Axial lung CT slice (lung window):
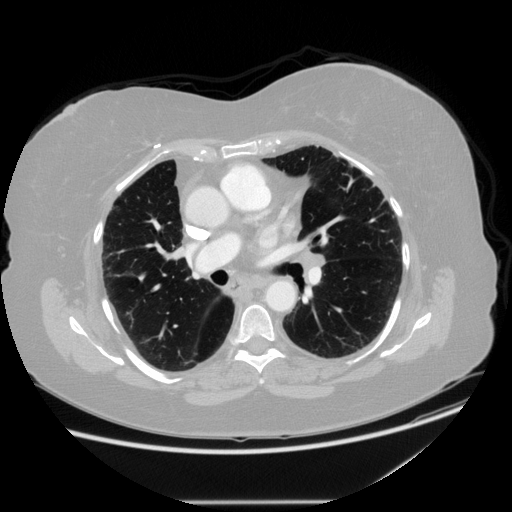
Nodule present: no